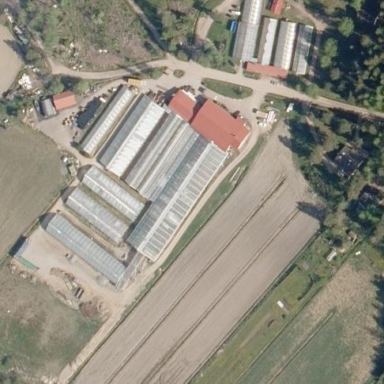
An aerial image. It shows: Area dedicated to greenhouse horticulture.